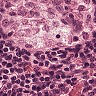
Metastatic tissue present: no